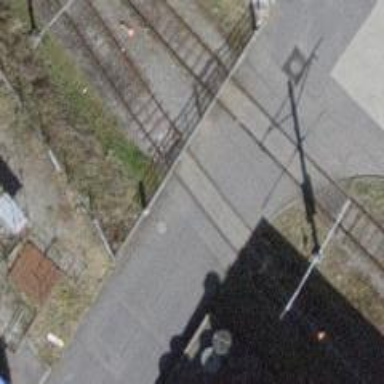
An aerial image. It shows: Railway level crossing.